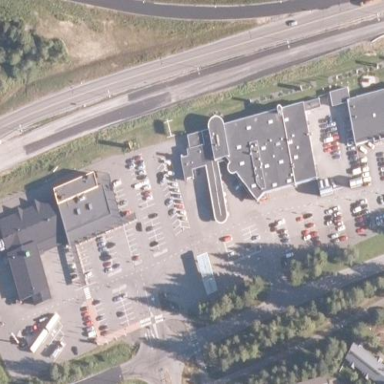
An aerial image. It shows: Retail area.